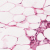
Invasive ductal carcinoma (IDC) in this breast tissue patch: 0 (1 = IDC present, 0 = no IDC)